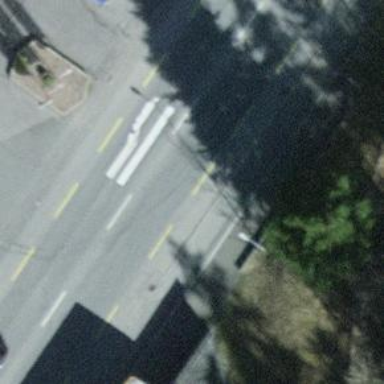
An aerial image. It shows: Primary highway with asphalt surface and designated cycle lane.